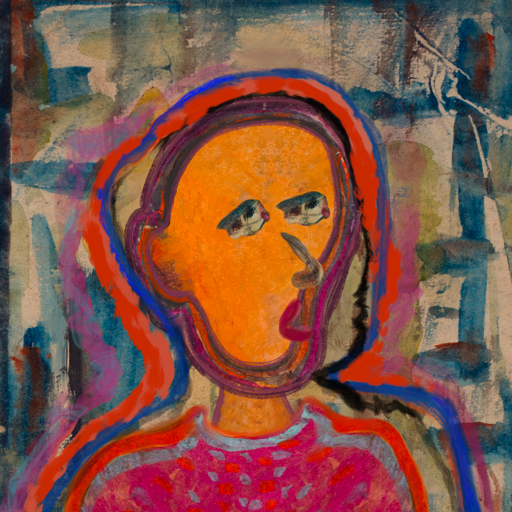
Background: Orphan, Head And Neck Side: Hypocrite_w_Hair, Face Side: Pipe, Bust: Sisters, Hair Side: Experience, Head Accessory: Blank, Second Necklace: Blank, Necklace: Blank, Baby: Blank